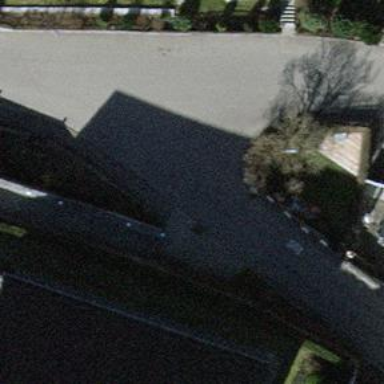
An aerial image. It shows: Concrete steps.